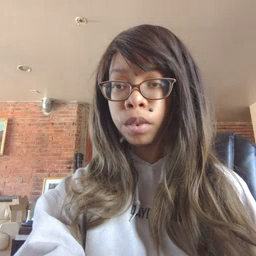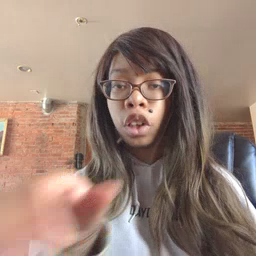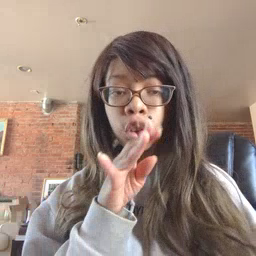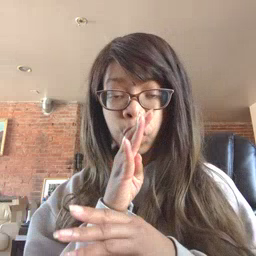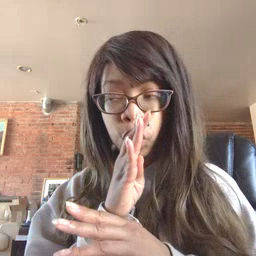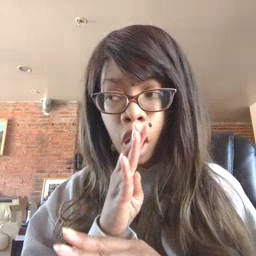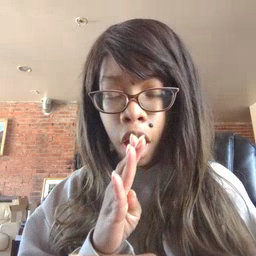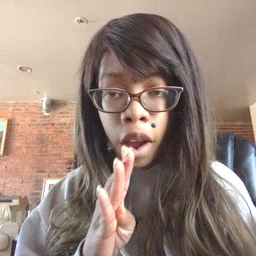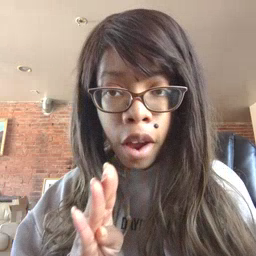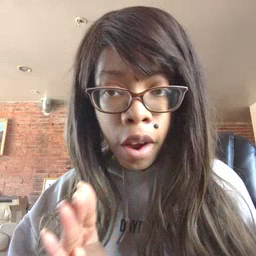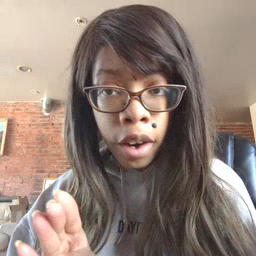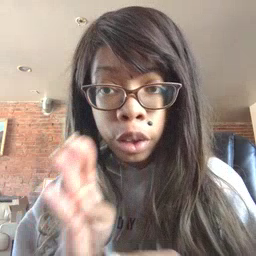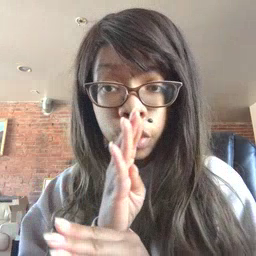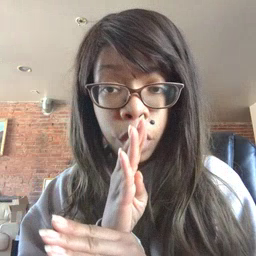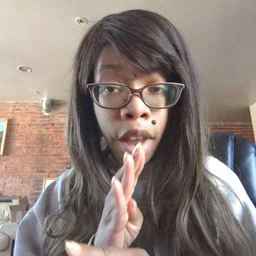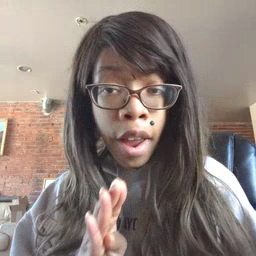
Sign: quiet